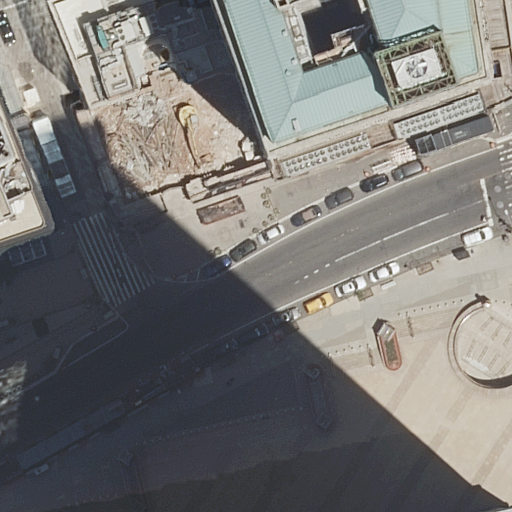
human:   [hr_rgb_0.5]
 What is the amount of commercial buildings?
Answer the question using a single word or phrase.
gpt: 0

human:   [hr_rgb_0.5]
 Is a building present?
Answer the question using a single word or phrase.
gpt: yes

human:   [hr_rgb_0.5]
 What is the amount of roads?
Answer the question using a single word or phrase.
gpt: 3

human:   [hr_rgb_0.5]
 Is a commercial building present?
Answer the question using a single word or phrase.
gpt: no

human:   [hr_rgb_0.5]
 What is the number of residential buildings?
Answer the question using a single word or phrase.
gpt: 4

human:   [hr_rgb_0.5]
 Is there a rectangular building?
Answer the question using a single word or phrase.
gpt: yes

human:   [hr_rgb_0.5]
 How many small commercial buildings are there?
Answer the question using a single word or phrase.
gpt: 0

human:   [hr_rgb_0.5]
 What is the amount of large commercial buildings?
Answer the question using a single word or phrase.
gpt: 0

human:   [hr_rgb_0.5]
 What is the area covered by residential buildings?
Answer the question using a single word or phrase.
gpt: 2959m2

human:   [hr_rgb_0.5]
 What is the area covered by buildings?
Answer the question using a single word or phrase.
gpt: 3613m2

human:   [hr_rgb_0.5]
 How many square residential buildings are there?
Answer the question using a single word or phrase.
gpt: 0

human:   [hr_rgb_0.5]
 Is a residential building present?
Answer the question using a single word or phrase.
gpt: yes

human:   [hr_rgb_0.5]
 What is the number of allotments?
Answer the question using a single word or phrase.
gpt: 0

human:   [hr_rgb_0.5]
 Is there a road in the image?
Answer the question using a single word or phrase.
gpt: yes

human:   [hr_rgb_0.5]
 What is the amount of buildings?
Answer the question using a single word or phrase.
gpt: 5

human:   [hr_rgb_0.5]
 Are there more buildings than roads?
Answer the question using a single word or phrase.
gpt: yes

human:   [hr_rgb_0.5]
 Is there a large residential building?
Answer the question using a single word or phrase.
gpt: yes

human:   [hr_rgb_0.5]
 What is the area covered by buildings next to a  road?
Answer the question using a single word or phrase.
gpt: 3613m2

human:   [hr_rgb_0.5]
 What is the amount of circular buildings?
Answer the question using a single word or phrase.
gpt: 0

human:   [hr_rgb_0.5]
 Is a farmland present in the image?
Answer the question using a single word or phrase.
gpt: no

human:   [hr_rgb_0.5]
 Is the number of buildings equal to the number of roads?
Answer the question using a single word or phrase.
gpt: no

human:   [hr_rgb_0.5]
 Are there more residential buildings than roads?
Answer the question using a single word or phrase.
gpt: yes

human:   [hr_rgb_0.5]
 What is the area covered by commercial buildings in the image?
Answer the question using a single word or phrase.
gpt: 0m2

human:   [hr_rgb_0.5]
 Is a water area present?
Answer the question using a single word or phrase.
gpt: no

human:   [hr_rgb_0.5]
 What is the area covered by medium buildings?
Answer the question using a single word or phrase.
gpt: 0m2

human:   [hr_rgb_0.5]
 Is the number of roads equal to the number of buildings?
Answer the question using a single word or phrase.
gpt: no

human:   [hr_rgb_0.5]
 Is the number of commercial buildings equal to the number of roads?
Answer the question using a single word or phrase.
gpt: no

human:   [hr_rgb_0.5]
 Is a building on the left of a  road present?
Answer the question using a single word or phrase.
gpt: yes

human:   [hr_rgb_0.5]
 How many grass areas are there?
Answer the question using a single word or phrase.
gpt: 0

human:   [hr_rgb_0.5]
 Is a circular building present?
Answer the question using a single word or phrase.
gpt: no

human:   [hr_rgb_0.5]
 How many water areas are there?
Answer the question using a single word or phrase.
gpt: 0

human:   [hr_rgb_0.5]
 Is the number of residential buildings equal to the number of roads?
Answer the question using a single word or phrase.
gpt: no

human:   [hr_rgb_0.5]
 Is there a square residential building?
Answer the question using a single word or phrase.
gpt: no

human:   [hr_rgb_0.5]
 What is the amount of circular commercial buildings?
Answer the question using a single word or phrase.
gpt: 0

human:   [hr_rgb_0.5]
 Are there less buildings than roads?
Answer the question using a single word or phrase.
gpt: no

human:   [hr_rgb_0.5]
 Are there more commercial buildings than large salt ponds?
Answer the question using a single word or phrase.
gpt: no

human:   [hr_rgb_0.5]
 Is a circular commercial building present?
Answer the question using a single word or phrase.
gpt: no

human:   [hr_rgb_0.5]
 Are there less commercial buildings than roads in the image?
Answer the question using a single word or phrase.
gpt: yes

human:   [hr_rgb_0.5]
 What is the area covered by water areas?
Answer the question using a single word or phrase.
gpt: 0m2

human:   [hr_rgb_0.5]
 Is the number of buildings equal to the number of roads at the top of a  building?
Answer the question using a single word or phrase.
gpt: no

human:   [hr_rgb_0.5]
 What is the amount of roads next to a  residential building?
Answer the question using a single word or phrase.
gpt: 3

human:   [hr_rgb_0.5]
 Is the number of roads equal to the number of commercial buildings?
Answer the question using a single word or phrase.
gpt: no

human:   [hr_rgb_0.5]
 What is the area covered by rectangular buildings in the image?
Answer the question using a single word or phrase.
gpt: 4m2

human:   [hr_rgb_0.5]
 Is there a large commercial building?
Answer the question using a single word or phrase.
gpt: no

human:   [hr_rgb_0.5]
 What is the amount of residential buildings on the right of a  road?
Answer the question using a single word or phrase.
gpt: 2

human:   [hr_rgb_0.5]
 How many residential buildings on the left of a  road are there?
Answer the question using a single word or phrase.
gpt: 2

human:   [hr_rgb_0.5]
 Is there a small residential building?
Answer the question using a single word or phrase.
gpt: yes

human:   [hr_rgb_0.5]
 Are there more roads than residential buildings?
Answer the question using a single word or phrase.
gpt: no

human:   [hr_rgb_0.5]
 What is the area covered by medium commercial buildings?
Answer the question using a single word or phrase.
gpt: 0m2

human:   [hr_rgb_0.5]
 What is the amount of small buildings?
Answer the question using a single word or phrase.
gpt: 1

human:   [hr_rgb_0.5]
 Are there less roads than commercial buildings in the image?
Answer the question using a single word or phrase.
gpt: no

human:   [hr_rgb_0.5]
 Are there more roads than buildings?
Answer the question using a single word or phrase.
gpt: no

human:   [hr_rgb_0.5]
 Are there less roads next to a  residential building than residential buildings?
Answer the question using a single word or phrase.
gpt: yes

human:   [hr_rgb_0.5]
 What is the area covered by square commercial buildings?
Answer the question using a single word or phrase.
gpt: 0m2

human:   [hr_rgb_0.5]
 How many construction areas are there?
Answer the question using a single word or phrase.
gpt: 0

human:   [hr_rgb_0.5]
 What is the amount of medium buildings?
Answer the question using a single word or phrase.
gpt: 0

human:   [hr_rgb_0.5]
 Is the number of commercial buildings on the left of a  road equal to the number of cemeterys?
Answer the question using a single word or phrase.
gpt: yes

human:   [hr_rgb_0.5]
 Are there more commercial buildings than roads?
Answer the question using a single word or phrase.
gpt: no

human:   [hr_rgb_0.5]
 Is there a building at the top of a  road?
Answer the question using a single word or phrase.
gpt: yes

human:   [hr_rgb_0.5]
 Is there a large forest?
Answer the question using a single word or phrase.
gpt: no

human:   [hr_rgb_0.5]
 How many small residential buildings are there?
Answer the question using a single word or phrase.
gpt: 1

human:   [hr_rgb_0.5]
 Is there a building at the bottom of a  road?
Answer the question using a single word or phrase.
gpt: yes

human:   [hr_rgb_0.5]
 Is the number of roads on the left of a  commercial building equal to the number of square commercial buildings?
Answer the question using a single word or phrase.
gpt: yes

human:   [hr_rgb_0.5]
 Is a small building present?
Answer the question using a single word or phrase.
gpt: yes